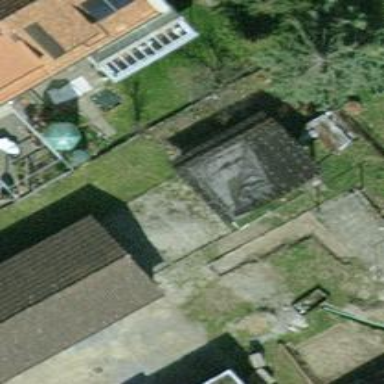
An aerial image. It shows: Shed.